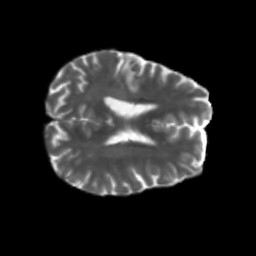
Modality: T2w
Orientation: axial
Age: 58
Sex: male
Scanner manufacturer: siemens
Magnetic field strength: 3 T
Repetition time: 5.25 s
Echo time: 0.08 s